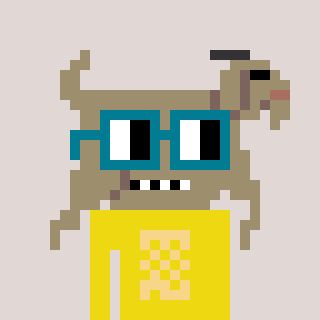
a pixel art character with square dark green glasses, a goat-shaped head and a yellow-colored body on a warm background